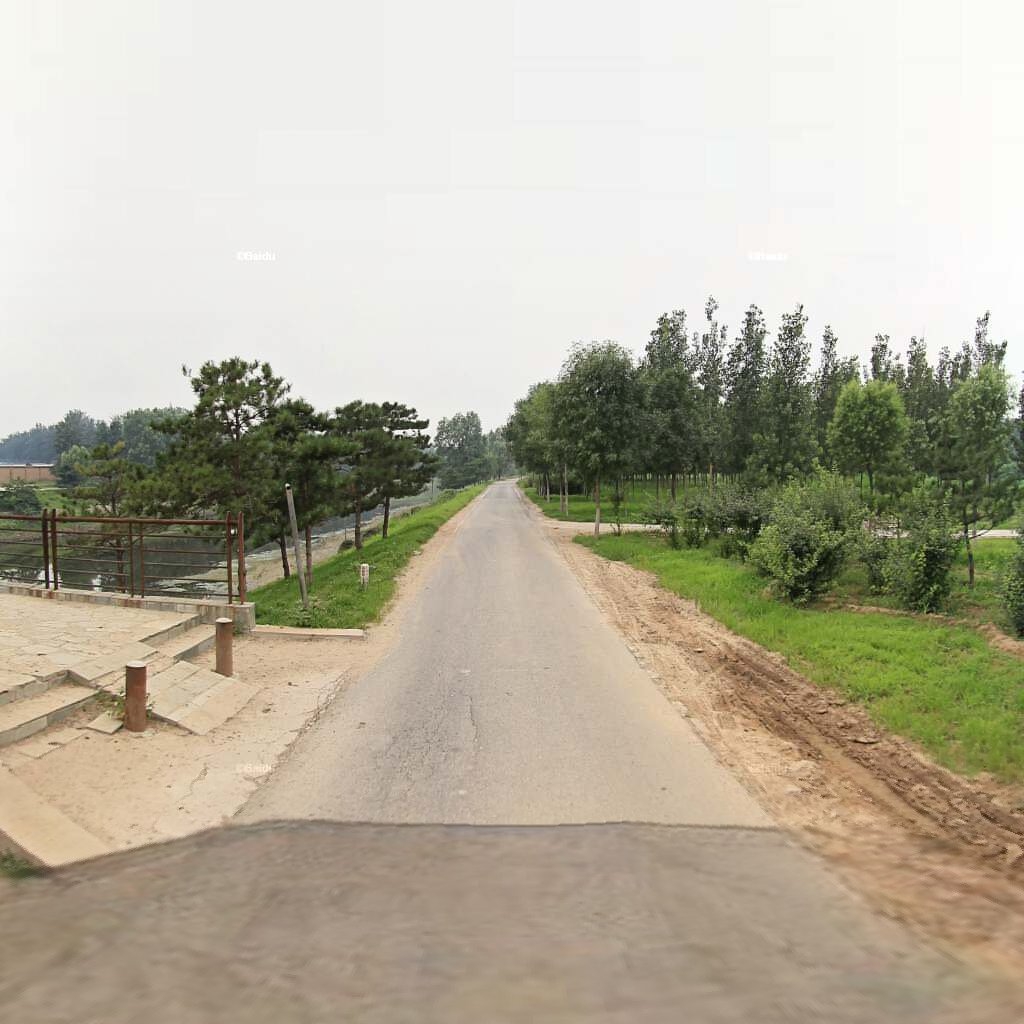
Region: Chaoyang
Road damage annotations: alligator crack